Aerial crown-view tile of a tropical tree (Barro Colorado Island, Panama), acquired 20241216:
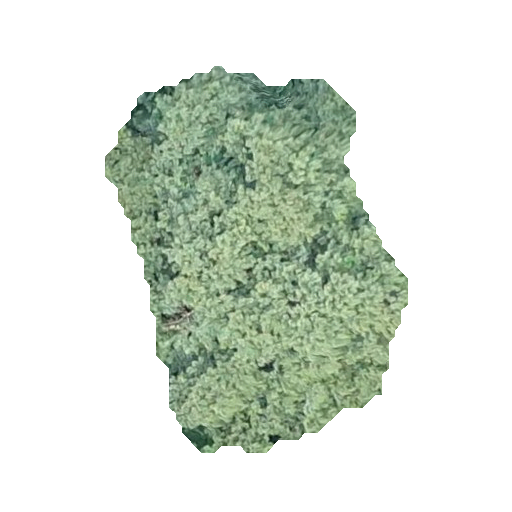
Species: Luehea seemannii
GBIF accepted scientific name: Luehea seemannii
Crown area: 117.429 m²